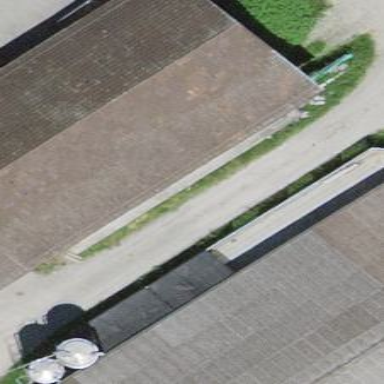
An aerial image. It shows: Barn.